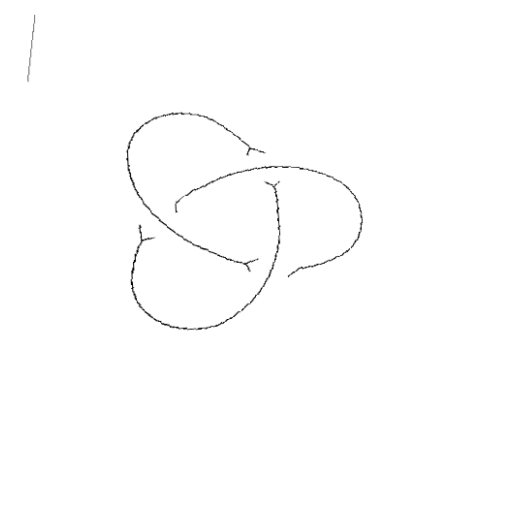
Crossing number: 3